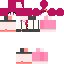
A female human skin with pale skin, wearing brown helmet dressed in a red hoodie and red pants, featuring a closed mouth.